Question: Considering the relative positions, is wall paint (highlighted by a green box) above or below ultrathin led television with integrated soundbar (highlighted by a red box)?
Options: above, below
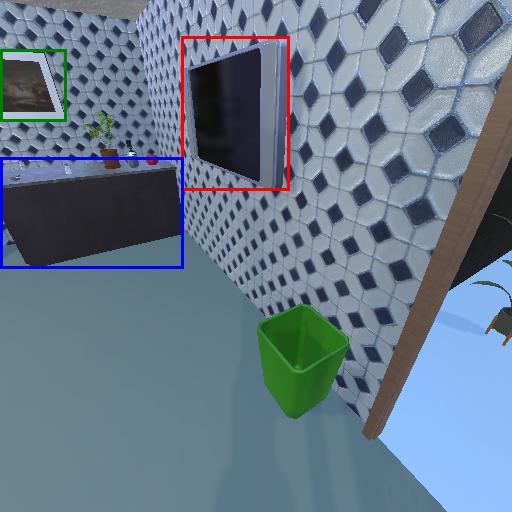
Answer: above